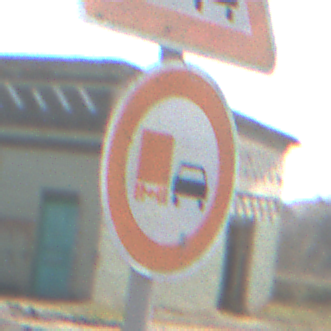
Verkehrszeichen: UeberholverbotKraftfahrzeuge
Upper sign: Stau
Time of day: Midday
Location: Outdoor (Suburban)
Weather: PartlyCloudy
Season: NotSpecified
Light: Natural